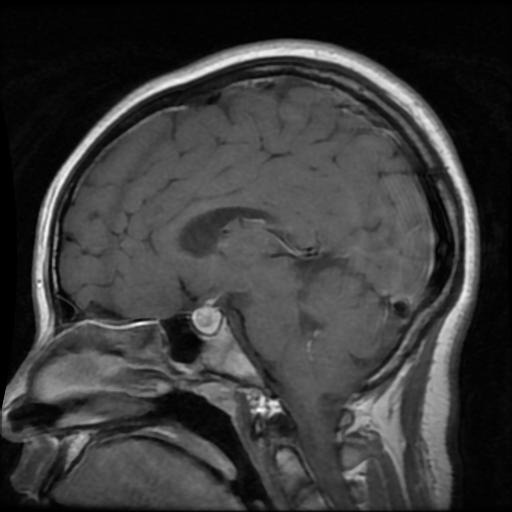
Label: pituitary